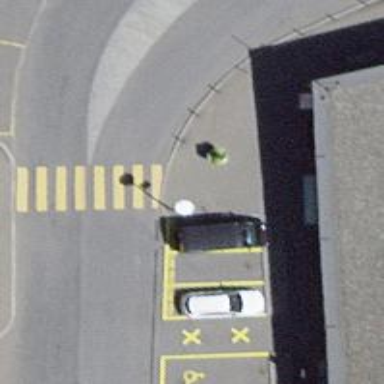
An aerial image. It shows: Bollard.